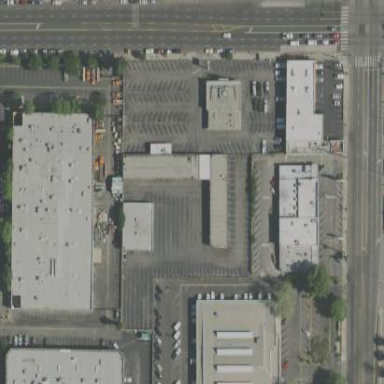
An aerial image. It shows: Commercial building.